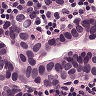
Metastatic tissue present: yes